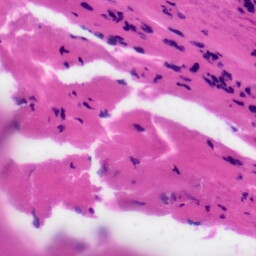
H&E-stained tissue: Tonsil